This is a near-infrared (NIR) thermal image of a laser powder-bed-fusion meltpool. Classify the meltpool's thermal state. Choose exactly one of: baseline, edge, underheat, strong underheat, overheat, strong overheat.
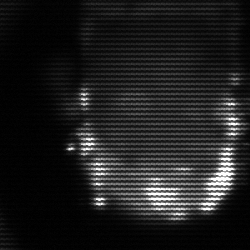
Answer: baseline